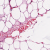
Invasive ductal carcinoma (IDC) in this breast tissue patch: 0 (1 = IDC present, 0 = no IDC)